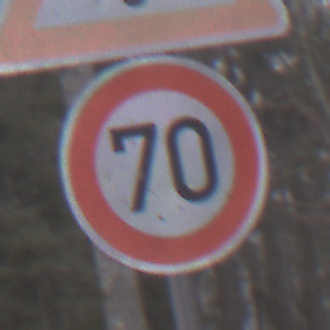
Verkehrszeichen: Geschwindigkeit70
Zusatzzeichen oben: Gefahrenstelle
Umgebung: Outdoor, Nature
Tageszeit: Midday
Wetter: Overcast
Licht: Natural
Jahreszeit: Autumn
Kontrast: LowContrast